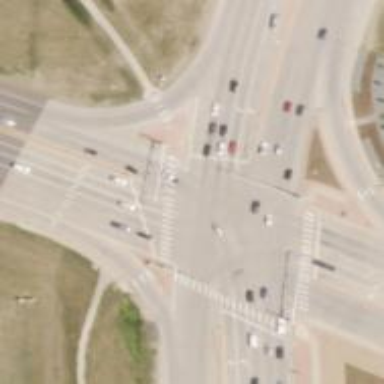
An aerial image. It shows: Zebra crossing on cycleway.